Question: I am having trouble with an iOS 8 app. My app needs to get information from a web server to determine if ads should be played or not. This can take a while, so the code in 'viewDidLoad' doesn't wait for it and instead calls 'setCanDisplayBannerAds:NO'. Then later, once the information comes in, 'setCanDisplayBannerAds:YES' is called outside of 'viewDidLoad'.
I have determined that I need to call 'setCanDisplayBannerAds:NO' inside 'viewDidLoad' otherwise 'setCanDisplayBannerAds:YES' doesn't properly invoke the ads and generates lots of internal exceptions.
The issue is that once ads are enabled outside of 'viewdidLoad', the layout messes up. I've illustrated with two images below. The top one is "before", the bottom "after", as in after is tapped.
Note in the "before" image that and both appear in their respective corners after rotation. In the "after" image, the landscape orientation is no longer correct. It maintains the portrait bounds with and the banner ad cut off.
I have submitted a bug report to Apple and provided a sample project accessible on DropBox as <URL>. Feel free to download it and try it out.
If anyone can provide some insight, and maybe a solution where I don't have to change the logical sequence, i.e. not showing ads until after 'viewDidLoad' is completed, that would be much appreciated.

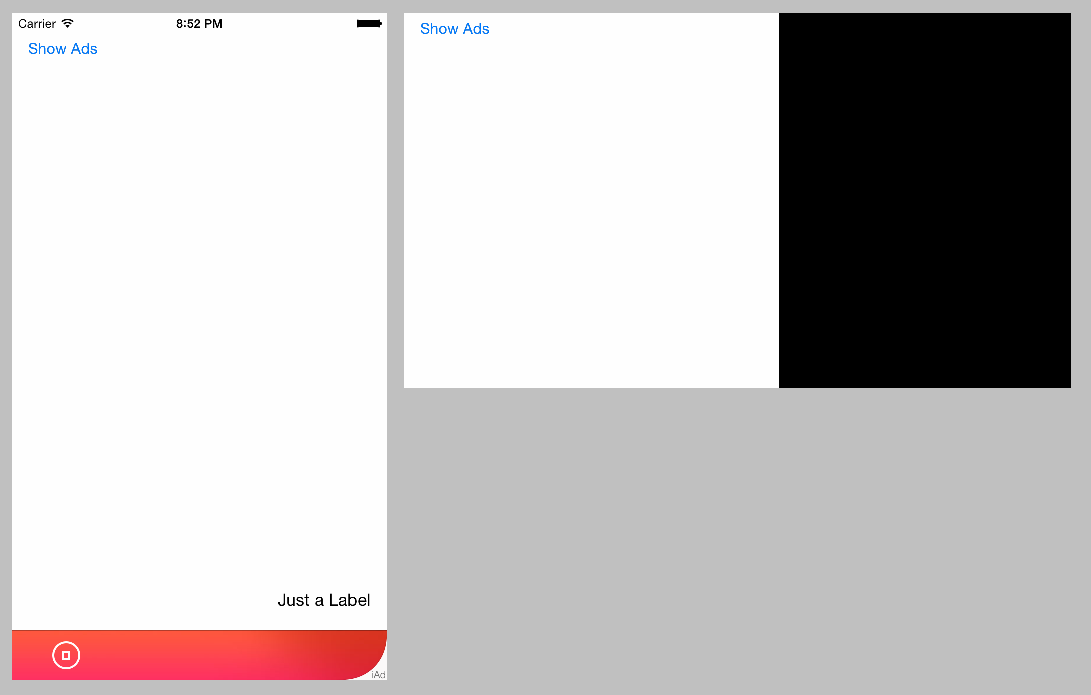
Answer: Put these two lines in 'viewdidLoad:'
'''
[self setCanDisplayBannerAds:YES];
[self setCanDisplayBannerAds:NO];
'''
The first call sets up the ads correctly, the second right away makes sure they don't show. Later you can call '[self setCanDisplayBannerAds:YES];' and it will handle orientation changes without problem.